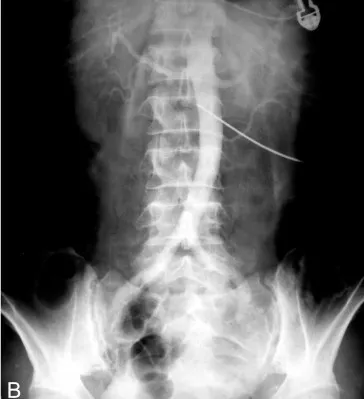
B. Translumbar aortography shows near-total obstruction of the femoral arteries.
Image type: radiology (x_ray)